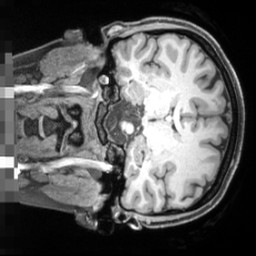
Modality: T1w
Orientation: coronal
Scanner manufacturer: siemens
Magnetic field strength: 3 T
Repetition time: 2.55 s